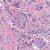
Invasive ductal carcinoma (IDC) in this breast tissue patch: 1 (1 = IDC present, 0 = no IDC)